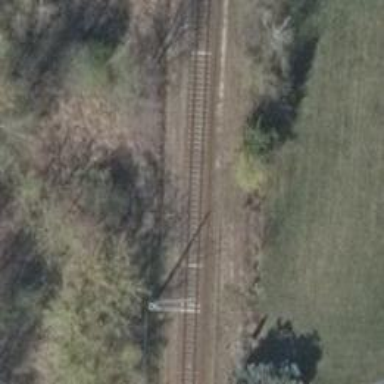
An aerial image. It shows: Railway track with contact lines for electrification.